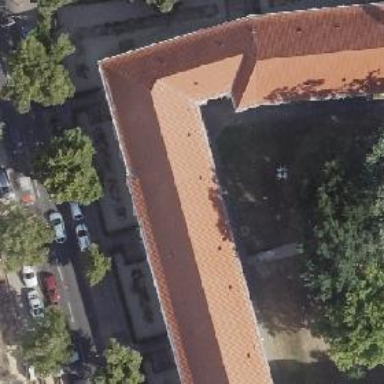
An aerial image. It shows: Gabled building with roof made of roof tiles.